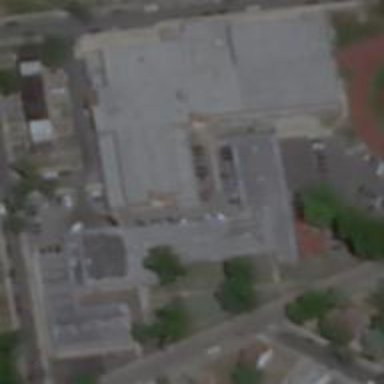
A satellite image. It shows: School.